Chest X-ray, PA view. Patient: 55 years old, sex F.
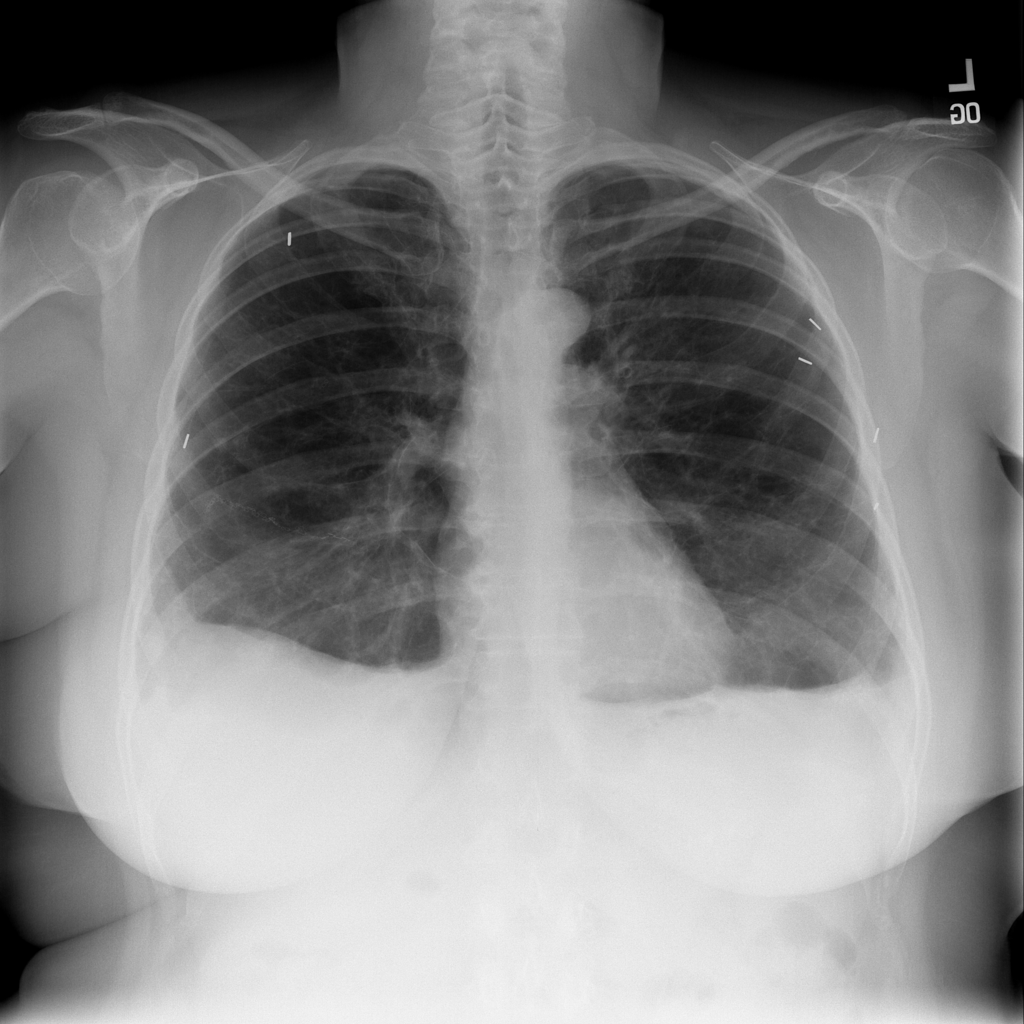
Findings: Effusion, Pleural_Thickening, Pneumothorax